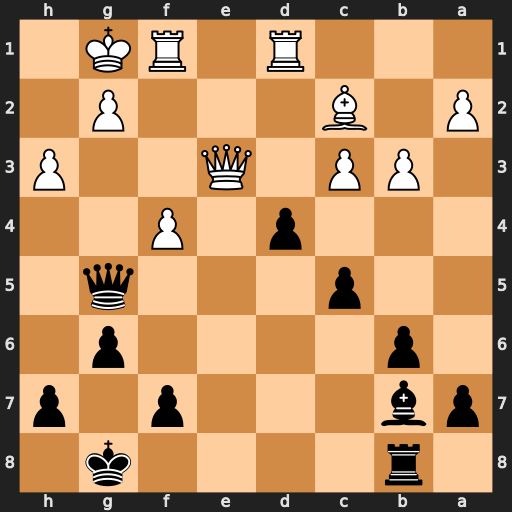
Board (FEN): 1r4k1/pb3p1p/1p4p1/2p3q1/3p1P2/1PP1Q2P/P1B3P1/3R1RK1
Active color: b
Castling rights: -
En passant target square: -
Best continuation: Qxg2#